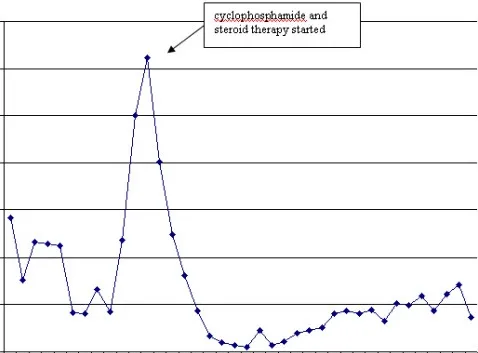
Patient serial serum CRP measurement.
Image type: chart (chart)